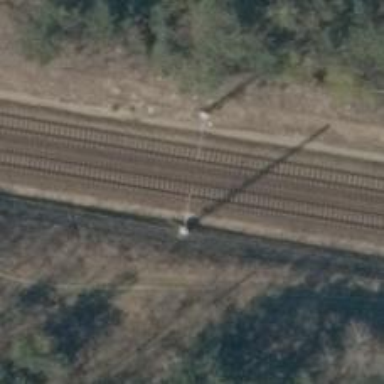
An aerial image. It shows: Railway milestone with catenary mast.